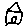
Label: house